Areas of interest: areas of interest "Clear Mind Hall"
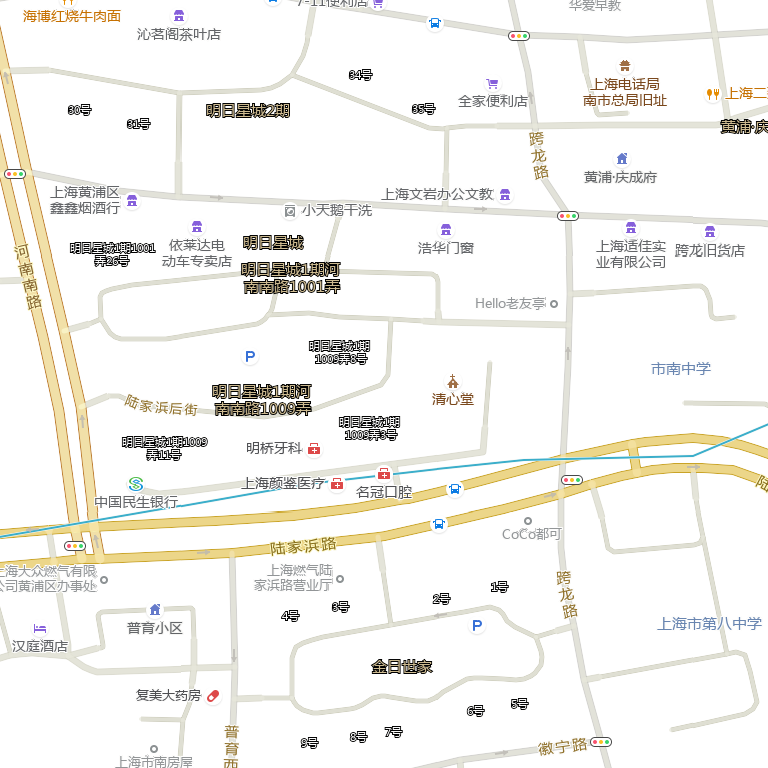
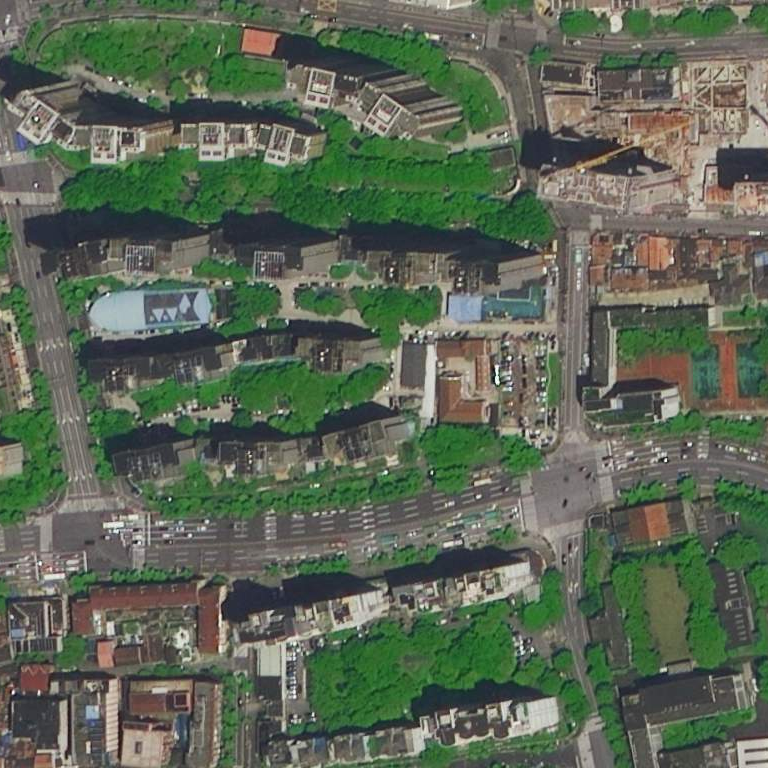